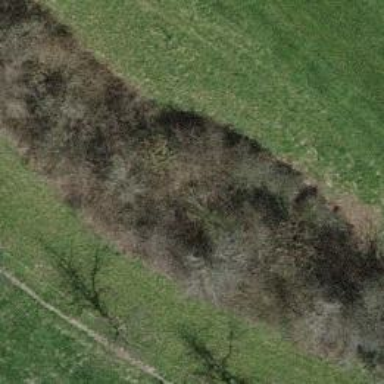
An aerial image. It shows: Hedge acting as barrier.